Brain MRI, t2w sequence, axial 2D slice.
Patient: age 40, sex F, weight 95 kg, height 1.95 m
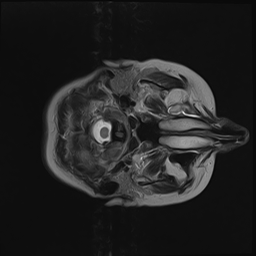